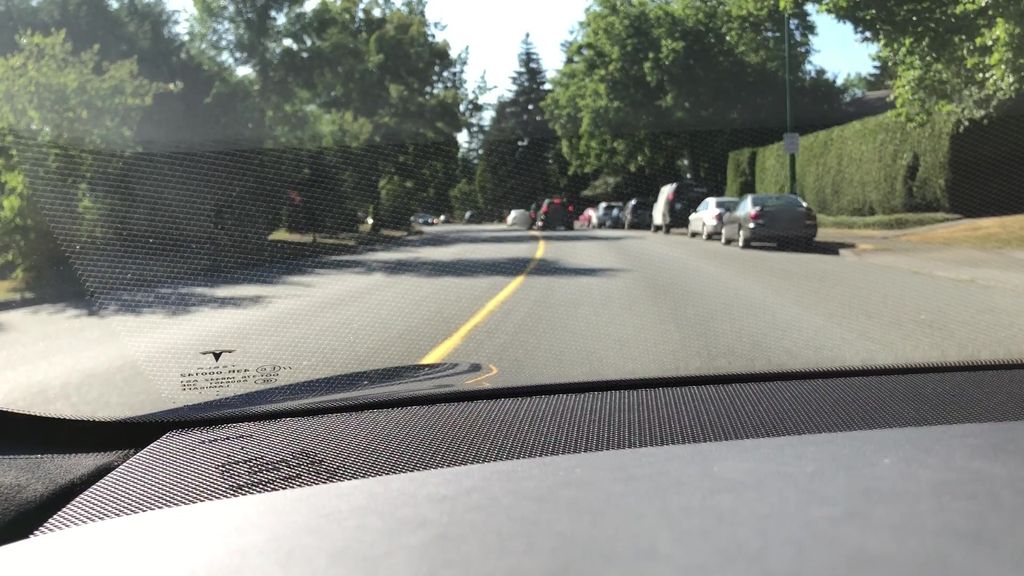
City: vancouver